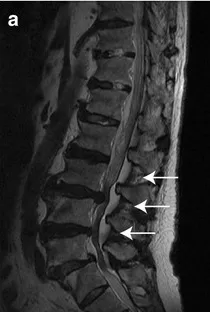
Magnetic resonance imaging T1 weighted view. A; A sagittal scan shows hypertrophy of epidural fat predominately located posterior from L5 to S1 level.
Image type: radiology (mri)